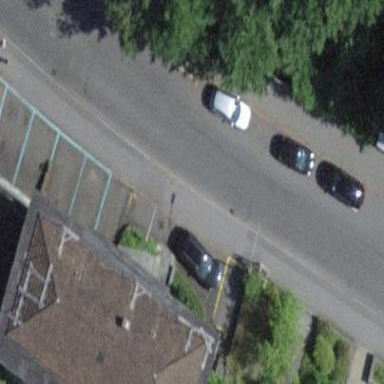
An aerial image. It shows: Parking lane for vehicles.